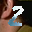
Label: 2